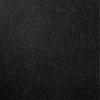
Label: dusty